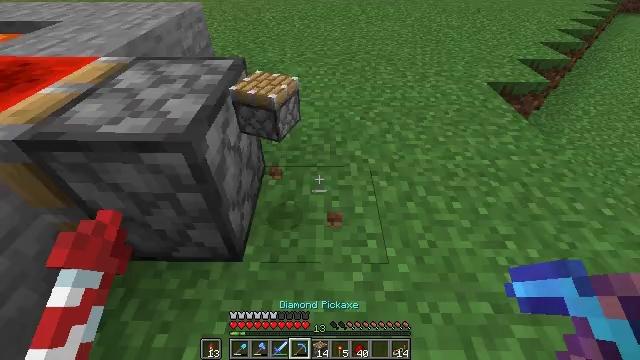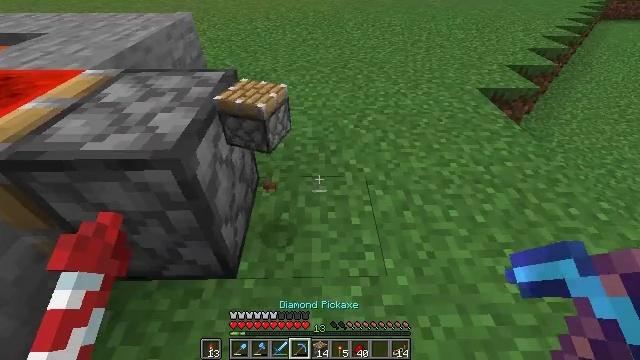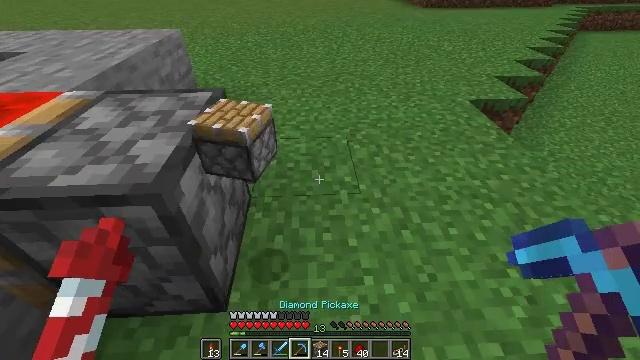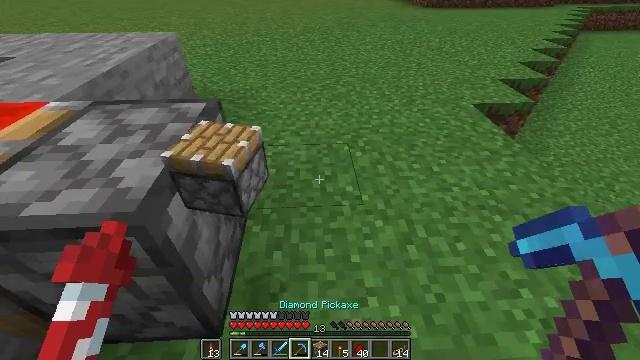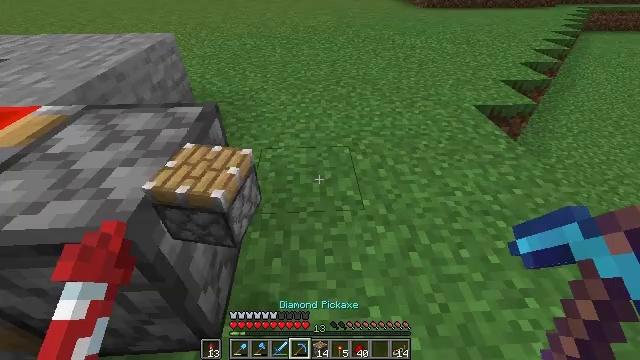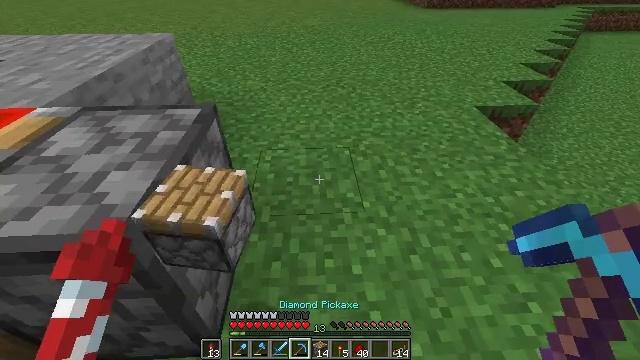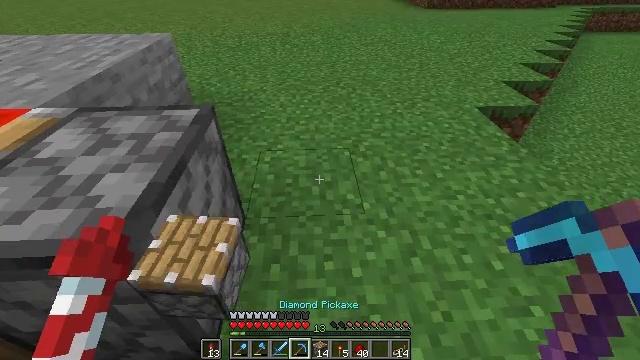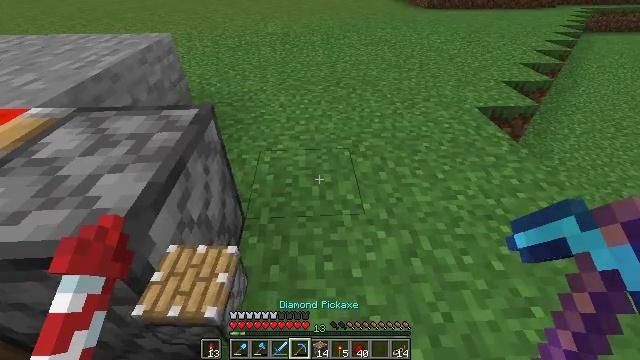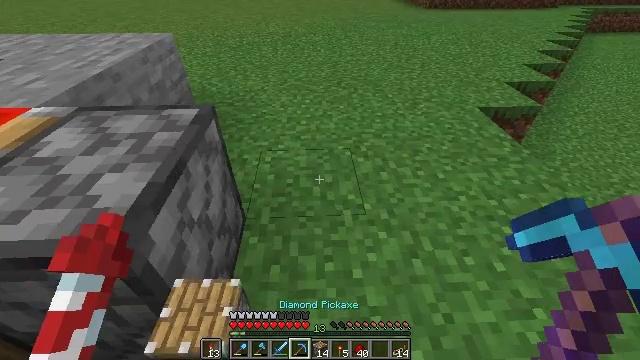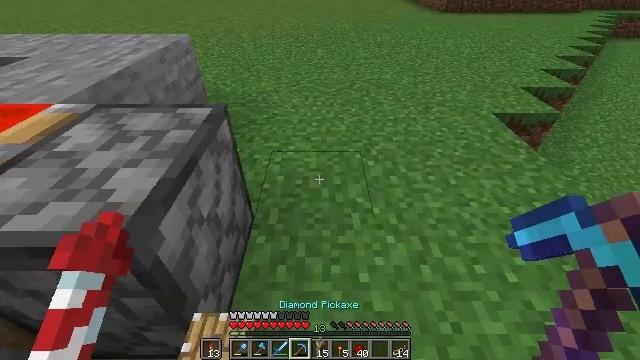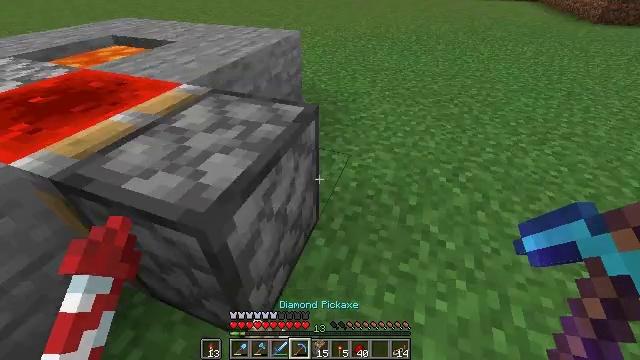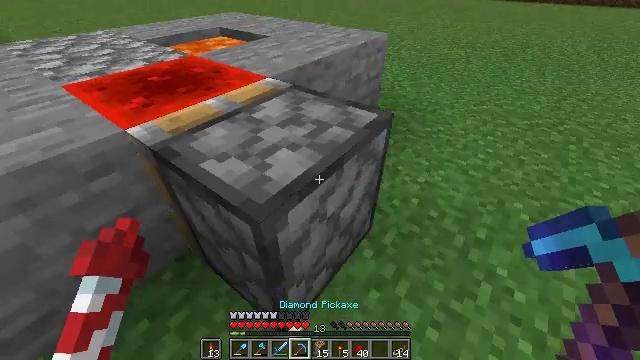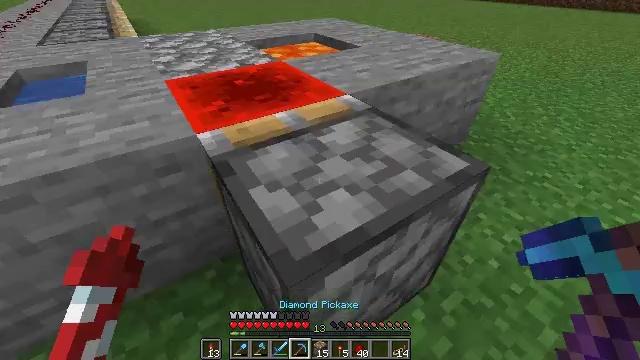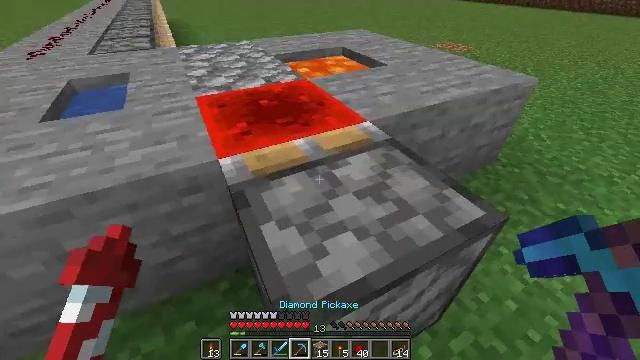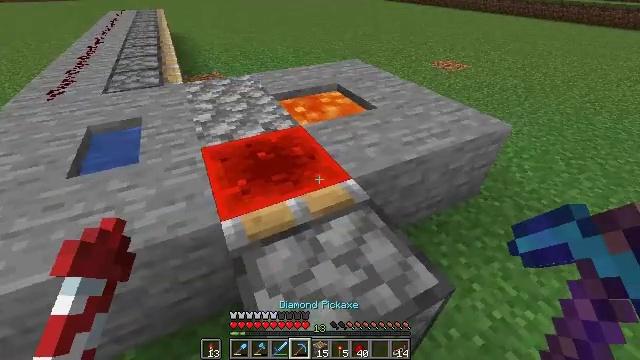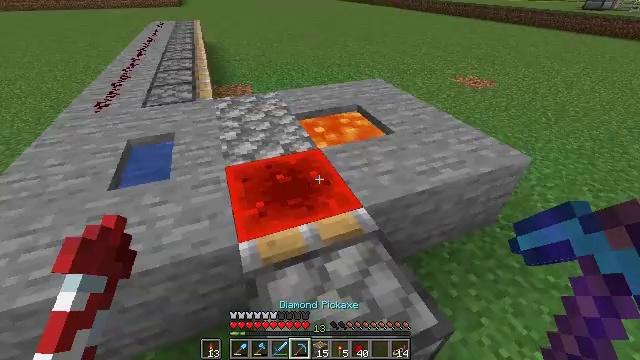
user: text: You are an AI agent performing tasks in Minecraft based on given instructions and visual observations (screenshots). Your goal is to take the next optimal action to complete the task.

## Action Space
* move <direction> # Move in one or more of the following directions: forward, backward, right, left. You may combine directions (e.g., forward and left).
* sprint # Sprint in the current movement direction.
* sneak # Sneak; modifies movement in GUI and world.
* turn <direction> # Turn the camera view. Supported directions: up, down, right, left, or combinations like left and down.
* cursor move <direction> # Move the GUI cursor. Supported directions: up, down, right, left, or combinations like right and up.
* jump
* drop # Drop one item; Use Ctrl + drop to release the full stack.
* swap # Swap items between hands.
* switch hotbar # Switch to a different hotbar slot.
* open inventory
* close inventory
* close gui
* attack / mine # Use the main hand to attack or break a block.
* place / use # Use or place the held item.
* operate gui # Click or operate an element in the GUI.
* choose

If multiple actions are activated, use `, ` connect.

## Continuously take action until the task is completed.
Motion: motion action
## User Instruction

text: Gather grass block for landscaping.
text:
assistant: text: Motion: move forward
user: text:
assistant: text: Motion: move forward, turn right and up
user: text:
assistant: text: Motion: no_op
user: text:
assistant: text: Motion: no_op
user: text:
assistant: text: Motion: no_op
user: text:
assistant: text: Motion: no_op
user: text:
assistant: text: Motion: no_op
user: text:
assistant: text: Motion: no_op
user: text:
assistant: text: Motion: turn left
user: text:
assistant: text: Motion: move forward, turn left
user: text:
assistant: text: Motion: move forward, turn left
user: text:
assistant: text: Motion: move forward, turn left
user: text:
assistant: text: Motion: move forward, turn left, jump
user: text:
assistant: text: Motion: move forward, jump
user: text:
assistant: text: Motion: move forward, turn left and up, jump
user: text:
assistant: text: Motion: move forward, turn left, jump
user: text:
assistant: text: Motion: move forward, turn left, jump
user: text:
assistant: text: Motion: move forward, turn left, jump
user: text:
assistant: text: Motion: move forward, turn left, jump
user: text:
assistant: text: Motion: move forward, turn left and up, jump
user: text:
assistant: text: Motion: move forward, turn left and up, jump
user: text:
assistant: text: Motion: move forward, jump
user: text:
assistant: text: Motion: move forward, sprint, jump
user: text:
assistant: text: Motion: move forward, sprint, jump
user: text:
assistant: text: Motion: move forward, sprint, jump
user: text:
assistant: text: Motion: move forward, sprint, jump
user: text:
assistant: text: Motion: move forward, turn right, jump
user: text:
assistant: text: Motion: move forward, turn right, jump
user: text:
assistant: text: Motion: move forward, turn right, jump
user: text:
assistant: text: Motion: move forward, turn right, jump